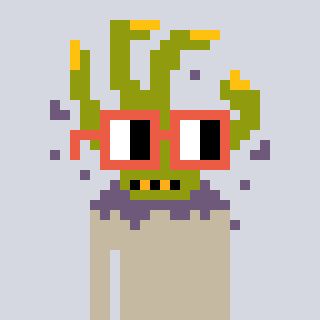
a pixel art character with square orange glasses, a zombie-hand-shaped head and a grayscale-colored body on a cool background